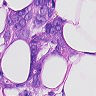
Metastatic tissue present: yes